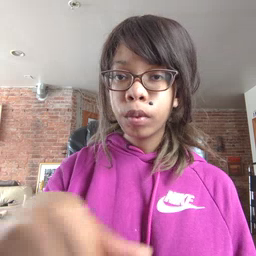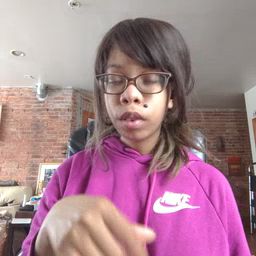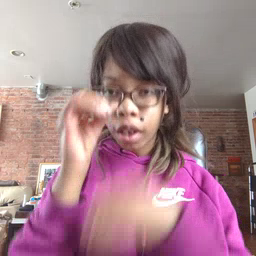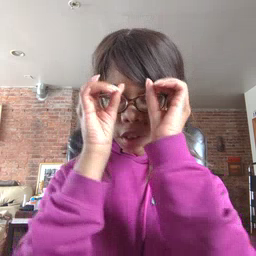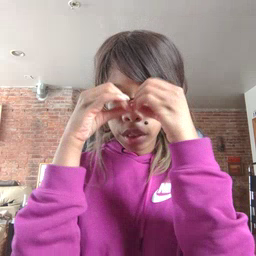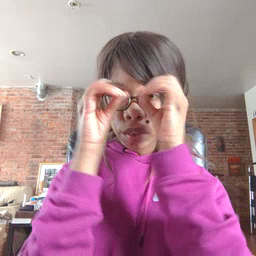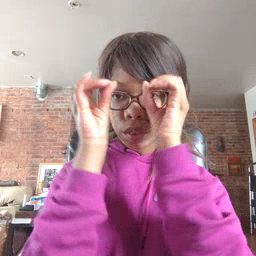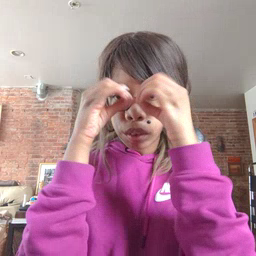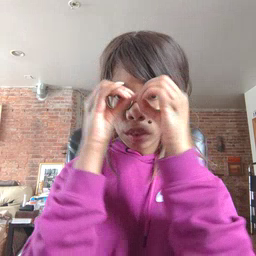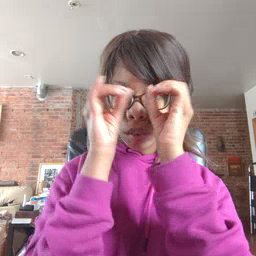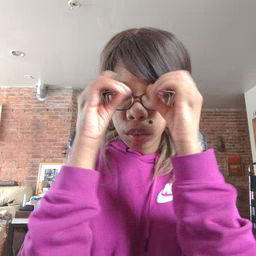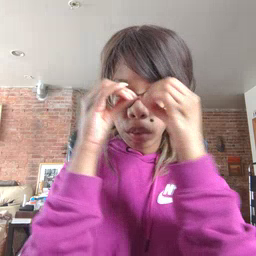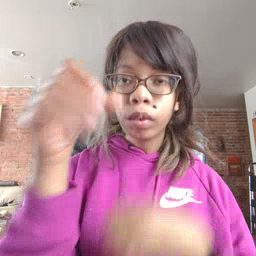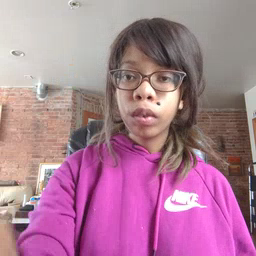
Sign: owl